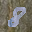
Label: 8